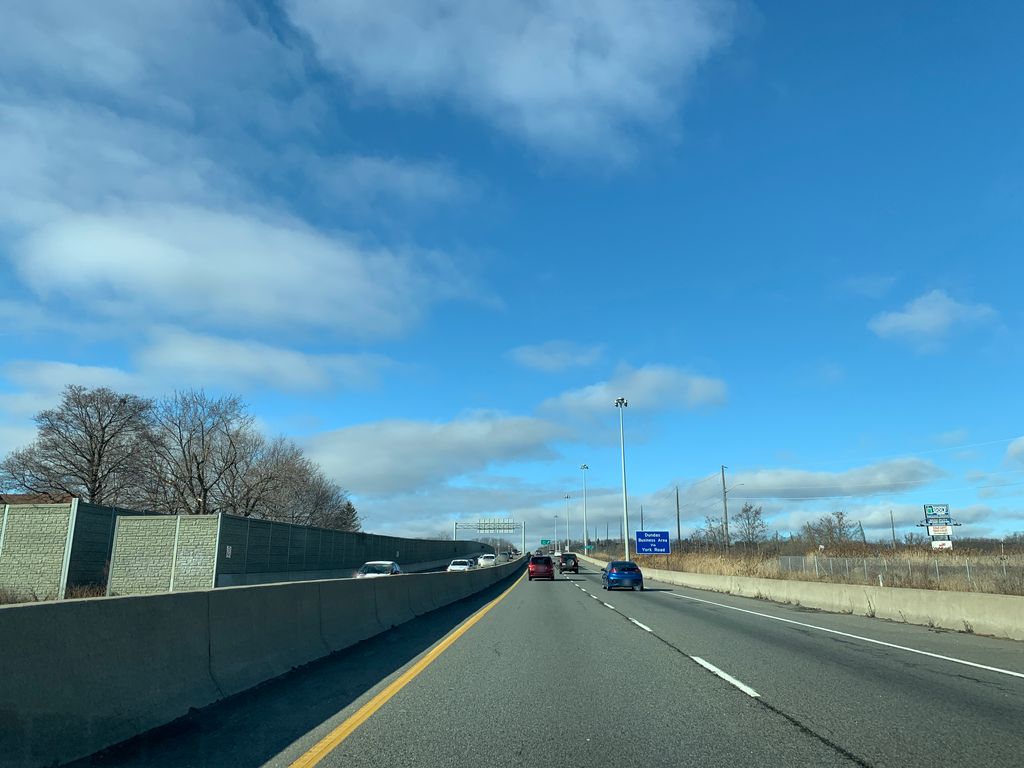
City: hamilton